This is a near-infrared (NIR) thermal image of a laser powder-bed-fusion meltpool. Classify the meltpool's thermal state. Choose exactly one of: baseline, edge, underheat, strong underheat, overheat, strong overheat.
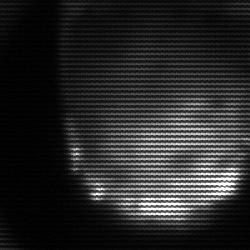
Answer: edge